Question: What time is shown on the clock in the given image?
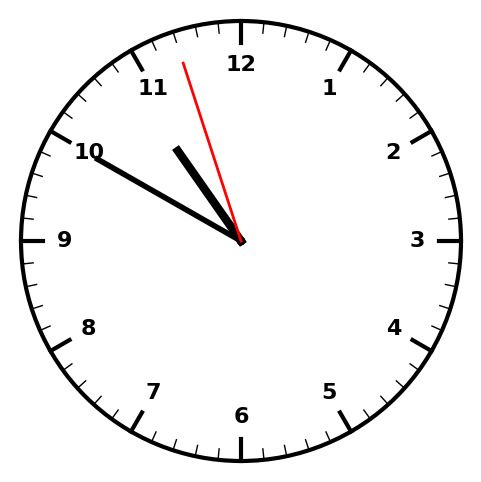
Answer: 10:49:57